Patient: sex M, age 61
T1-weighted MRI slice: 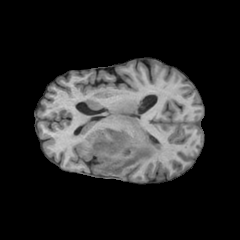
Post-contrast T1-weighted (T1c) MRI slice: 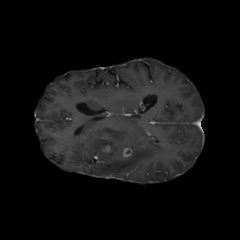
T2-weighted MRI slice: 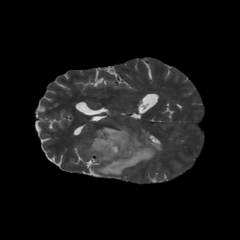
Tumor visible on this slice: yes
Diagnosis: Glioblastoma, IDH-wildtype
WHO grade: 4